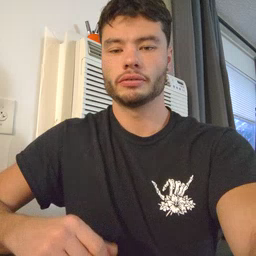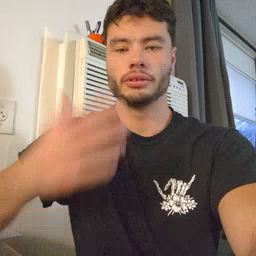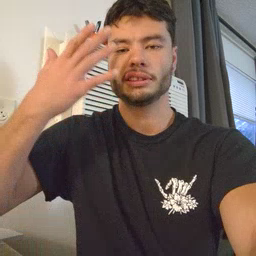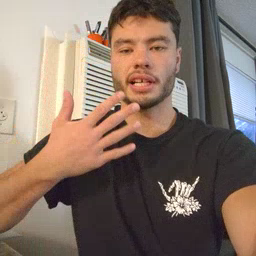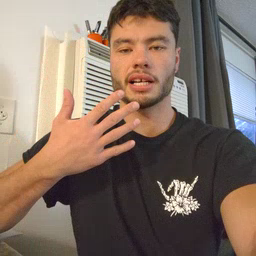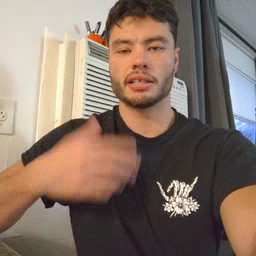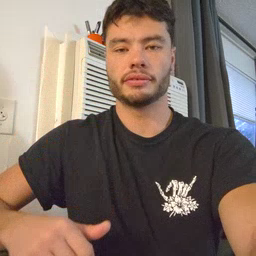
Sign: sad